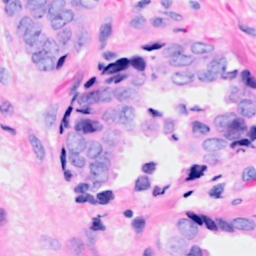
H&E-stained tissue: Breast